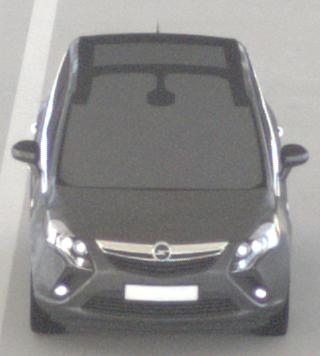
Make: Opel
Model: Zafira Tourer 1.8
Detailed model: Zafira (C) Tourer
Model produced from: 2012/01
Model produced until: 2015/06
Doors: 5
Color: gray
Road condition: dry road
Daytime: morning or afternoon
Contrast: low contrast